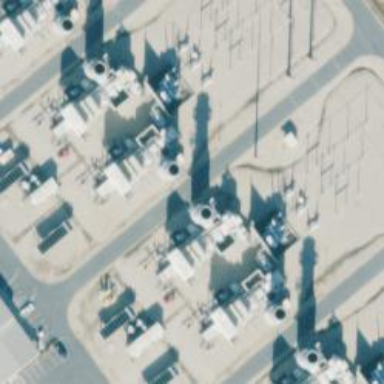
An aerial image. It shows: Gas-powered generator.